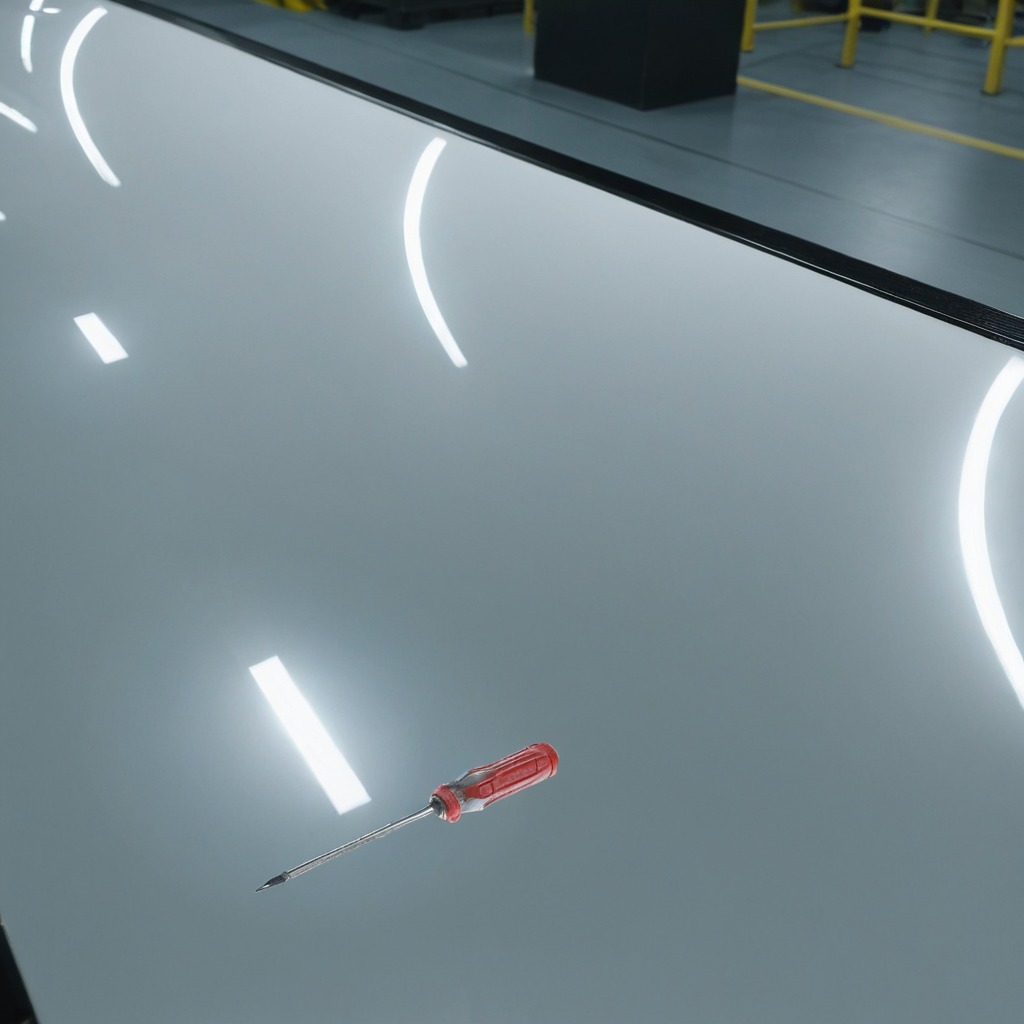
A screwdriver lies on the table in the ship maintenance bay.